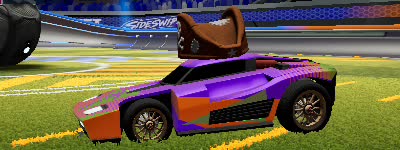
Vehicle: breakout